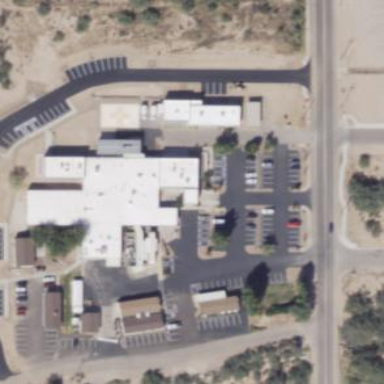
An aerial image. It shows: Hospital providing healthcare services.